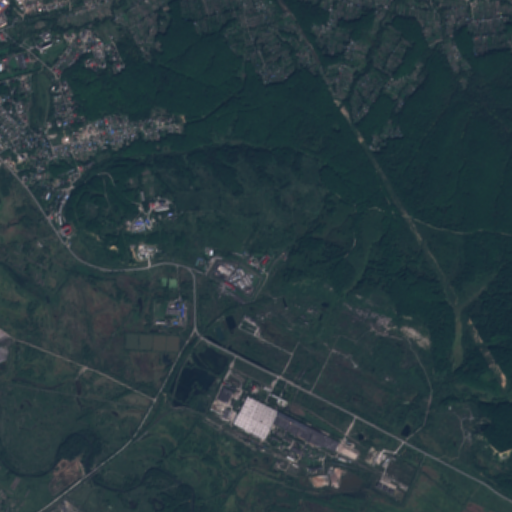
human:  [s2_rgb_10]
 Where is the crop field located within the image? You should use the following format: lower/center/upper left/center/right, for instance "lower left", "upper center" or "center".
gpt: The crop field is located in the lower right of the image.
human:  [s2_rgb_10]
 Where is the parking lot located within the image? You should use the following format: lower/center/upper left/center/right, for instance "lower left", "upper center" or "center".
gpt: The parking lot is located in the lower center of the image.
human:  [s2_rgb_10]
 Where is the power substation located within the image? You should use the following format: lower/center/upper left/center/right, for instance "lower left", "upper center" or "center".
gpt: The power substation is located in the lower center of the image.
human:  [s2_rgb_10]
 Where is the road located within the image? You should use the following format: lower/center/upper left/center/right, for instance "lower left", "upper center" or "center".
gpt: There is no road in the image.